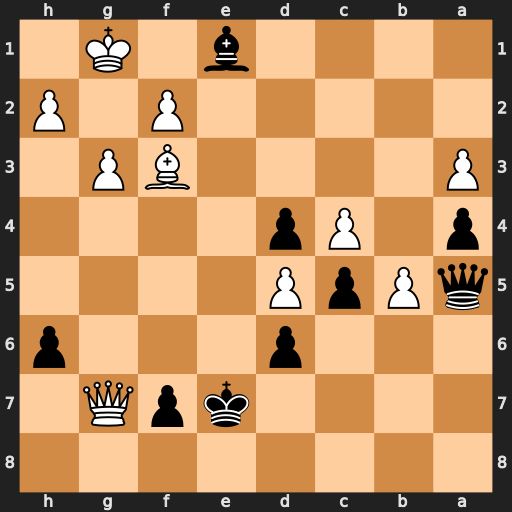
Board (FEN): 8/4kpQ1/3p3p/qPpP4/p1Pp4/P4BP1/5P1P/4b1K1
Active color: b
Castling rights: -
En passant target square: -
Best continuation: Qd2 Kh1 Qxf2